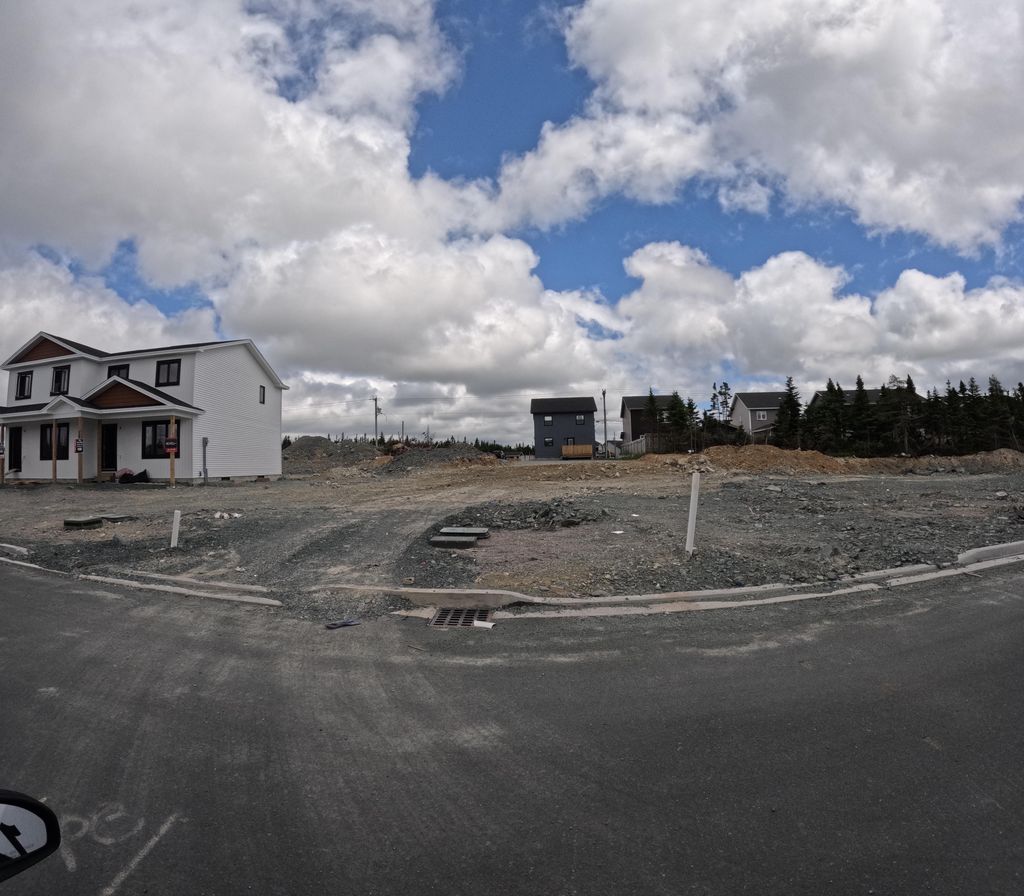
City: st_johns